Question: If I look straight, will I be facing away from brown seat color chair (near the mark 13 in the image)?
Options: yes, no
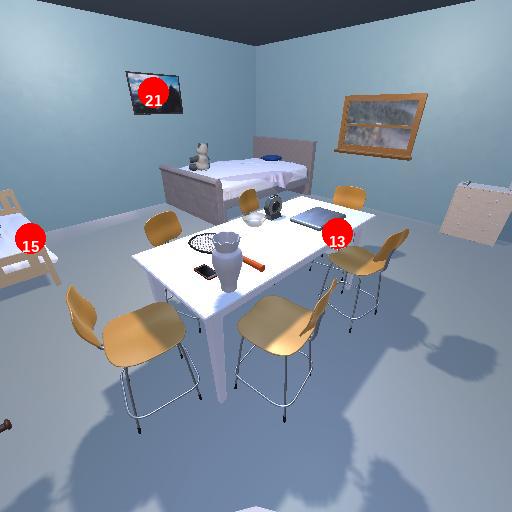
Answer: yes